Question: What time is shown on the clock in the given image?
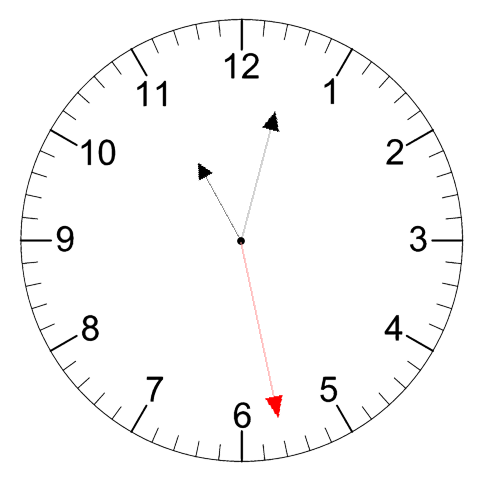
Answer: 11:02:28